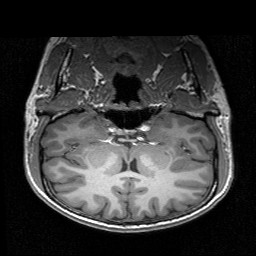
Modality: T1w
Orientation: sagittal
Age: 22
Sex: female
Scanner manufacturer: siemens
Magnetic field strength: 3 T
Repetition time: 1.9 s
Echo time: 0.00226 s